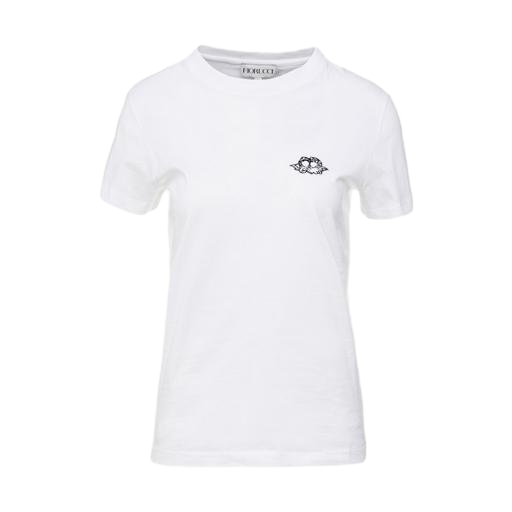
white le paradis boyfriend t-shirt, white fragile sequin back logo tee, white diamond t-shirt, white background